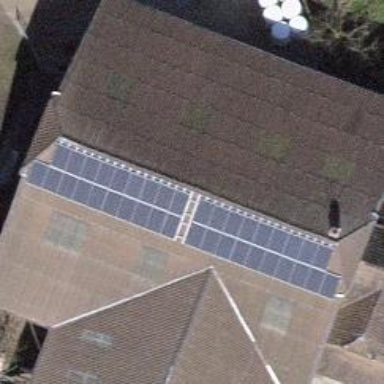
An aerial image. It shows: Solar power generator using photovoltaic panels.